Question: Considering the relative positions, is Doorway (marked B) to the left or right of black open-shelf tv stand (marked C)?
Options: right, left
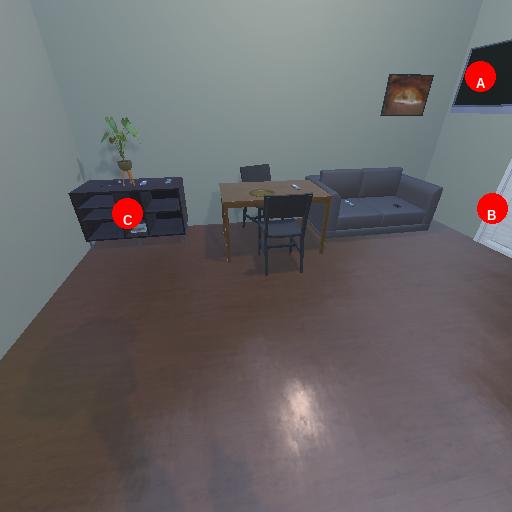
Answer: right